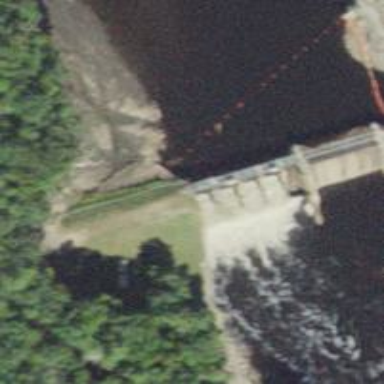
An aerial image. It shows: Weir along the waterway.